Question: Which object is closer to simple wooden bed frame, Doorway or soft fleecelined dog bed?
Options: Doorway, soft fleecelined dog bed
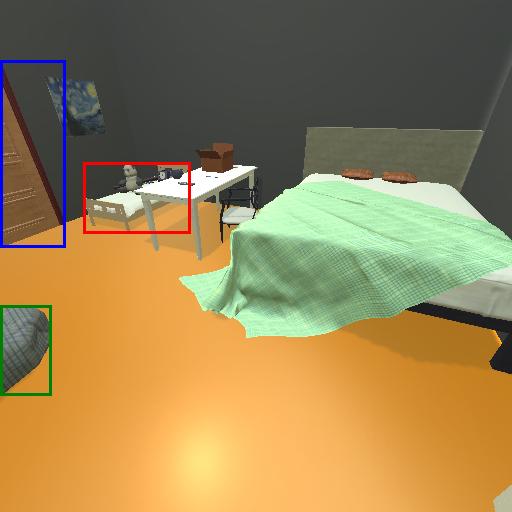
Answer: Doorway